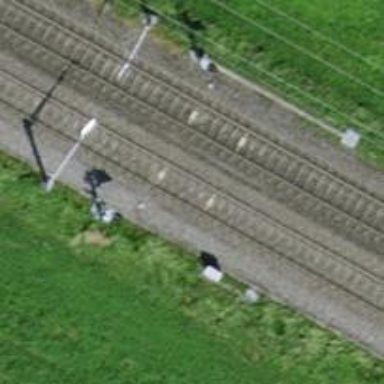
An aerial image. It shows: Single railway track with electrification through contact line.